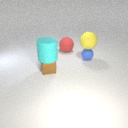
large red rubber sphere to the left of small blue rubber sphere